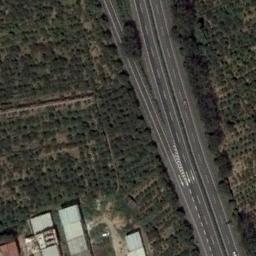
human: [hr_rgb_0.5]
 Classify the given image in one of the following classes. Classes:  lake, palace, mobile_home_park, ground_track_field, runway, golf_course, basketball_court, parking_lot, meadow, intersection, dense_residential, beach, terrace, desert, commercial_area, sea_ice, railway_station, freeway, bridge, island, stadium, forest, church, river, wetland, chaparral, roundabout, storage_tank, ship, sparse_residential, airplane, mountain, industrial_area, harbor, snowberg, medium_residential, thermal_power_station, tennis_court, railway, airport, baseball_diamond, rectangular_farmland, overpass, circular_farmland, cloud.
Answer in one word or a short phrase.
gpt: freeway